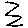
Label: zigzag